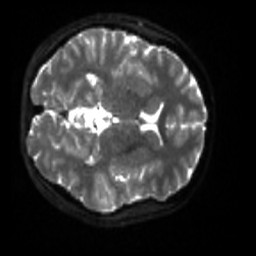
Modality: sbref
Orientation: axial
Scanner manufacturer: siemens
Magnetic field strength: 3 T
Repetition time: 4 s
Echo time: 0.0594 s